Sex: M
Age: 80
Scanner: Avanto
Primary tumour origin: Melanoma
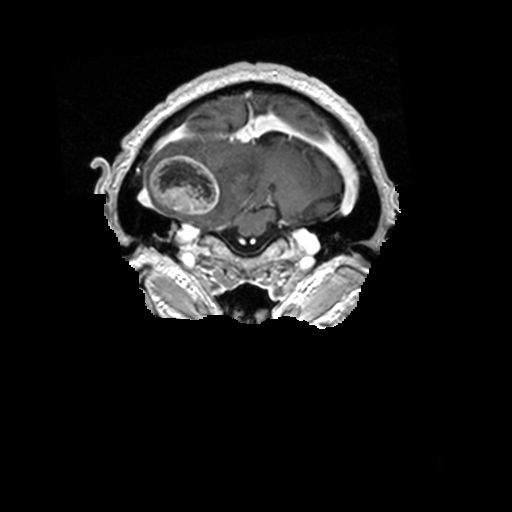
Segmented lesion volume (cc): 21.594
Number of lesion components: 1